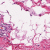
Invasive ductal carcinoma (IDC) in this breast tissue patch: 0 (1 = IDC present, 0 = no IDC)